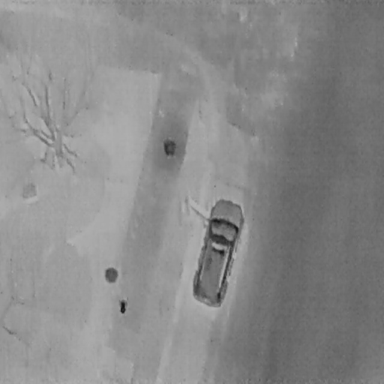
There are two objects shown in the infrared image, including a Car, and a Person.